Field crop: maize
Growth stage: 1
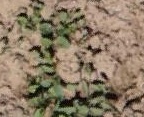
Species: convolvulus